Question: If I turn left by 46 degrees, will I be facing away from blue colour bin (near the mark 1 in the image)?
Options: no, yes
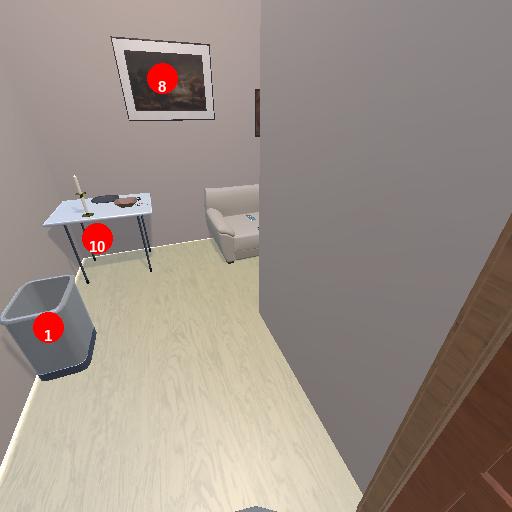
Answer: no